Interaction volume radius: 5 \u00c5
Interaction volume height: 30 \u00c5
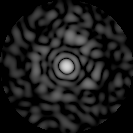
Disorder parameter: 0.8574